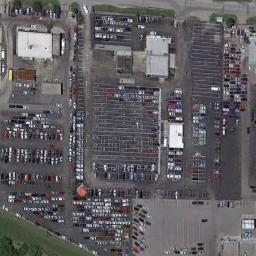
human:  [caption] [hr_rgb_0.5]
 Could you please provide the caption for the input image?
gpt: The parking lot has lots of parked cars and some buildings are also in the parking lot .

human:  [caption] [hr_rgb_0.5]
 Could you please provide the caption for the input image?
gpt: There are many yellow signs in the parking lot .

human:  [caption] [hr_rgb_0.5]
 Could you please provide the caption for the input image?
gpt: There are many cars in the parking lot .

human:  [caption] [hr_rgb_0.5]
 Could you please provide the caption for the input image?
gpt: The parking lot is full of cars .

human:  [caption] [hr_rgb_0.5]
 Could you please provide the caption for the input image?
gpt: There are some buildings beside the parking lots .